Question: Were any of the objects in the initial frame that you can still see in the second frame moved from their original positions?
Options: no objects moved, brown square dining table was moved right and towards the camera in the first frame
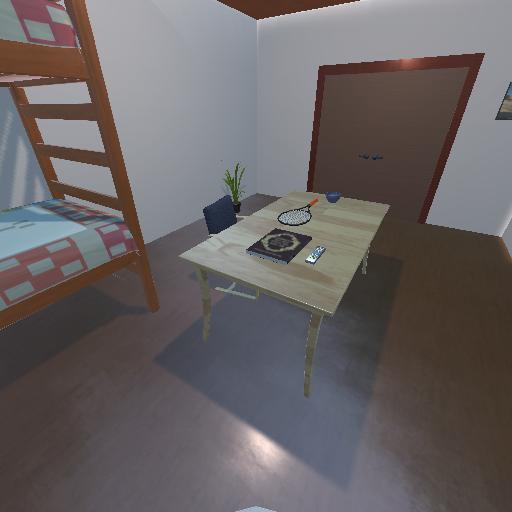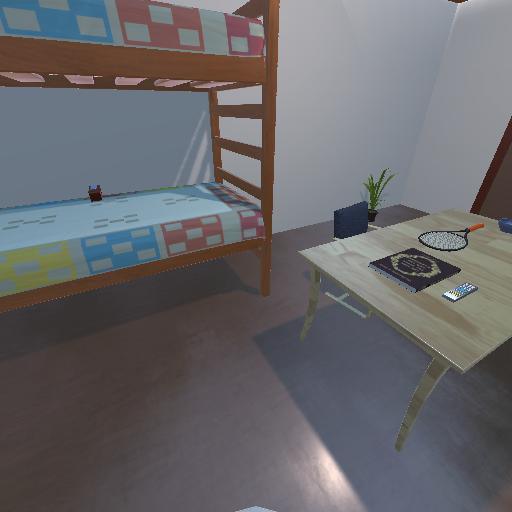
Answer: no objects moved